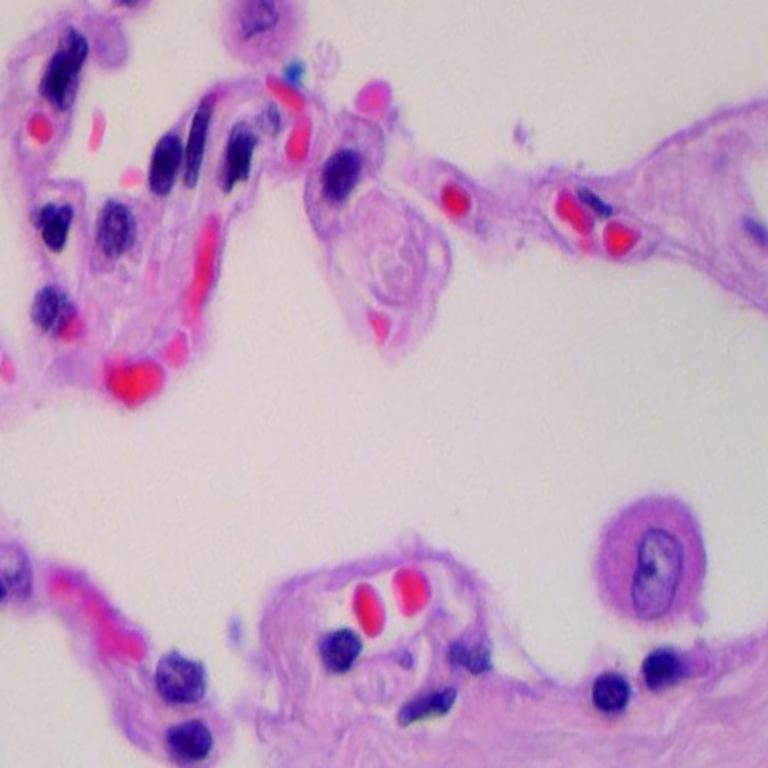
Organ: lung
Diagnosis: benign